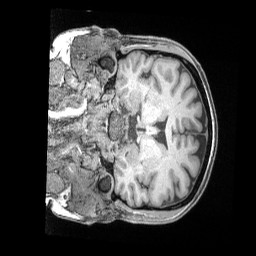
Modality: T1w
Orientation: coronal
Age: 39
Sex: female
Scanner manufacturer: siemens
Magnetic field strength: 3 T
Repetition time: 2 s
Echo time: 0.00211 s